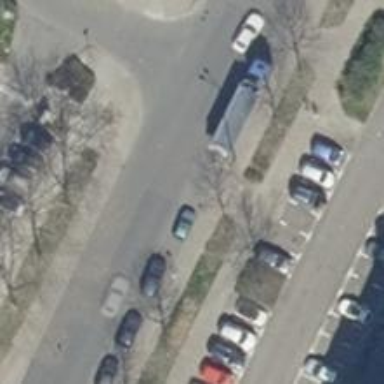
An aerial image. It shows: Unmarked crossing with pedestrian island.